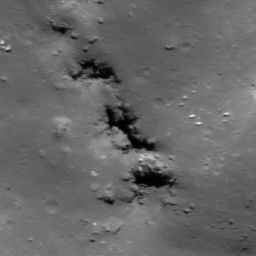
Pit: Tycho 15b
Host crater: Tycho
Host type: impact_melt
Lunar coordinates: latitude -43.146, longitude 349.633